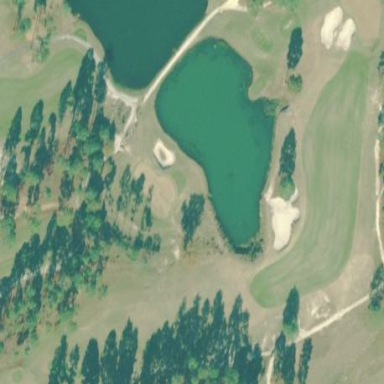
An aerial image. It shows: Water hazard in golf course. The hazard is natural water feature.